Field crop: maize
Growth stage: 2
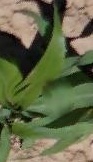
Species: maize